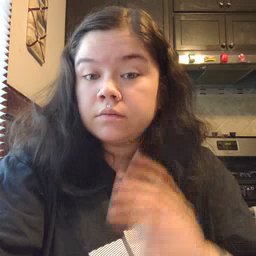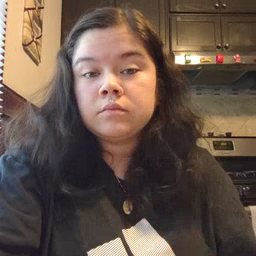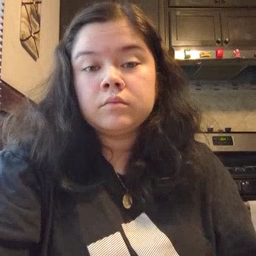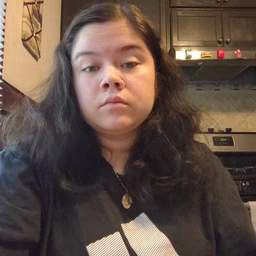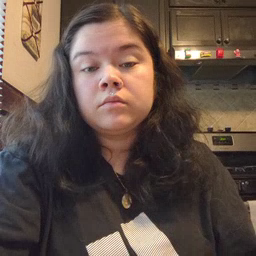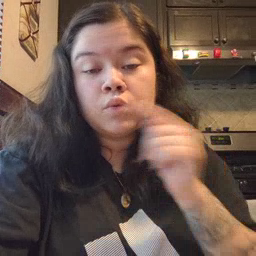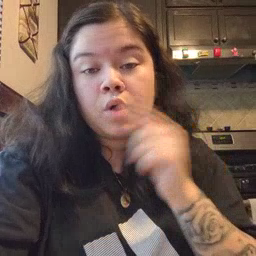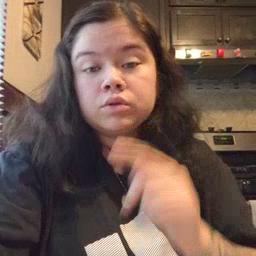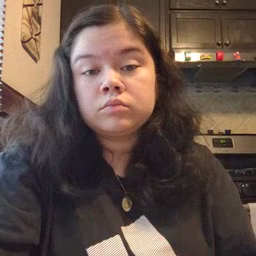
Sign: toothbrush